Question: I have a nvd3 line chart which displays a time series and can't get the ticks on the x axis right.
For longer time spans, it works as expected. But for shorter time spans (here: 12/31/05 to 01/01/06), the same date is displayed for multiple ticks:

Please have a look at the <URL>
I want the chart to only display ticks at data points, and not in between. Is that possible with a line chart? From my understanding, it is possible with d3, but I can't figure out if this functionality is exposed by nvd3.
I've tried explicitly setting the number of ticks with 'chart.xAxis.ticks()' without success. The only thing that has any effect is explicitly setting the tick values with 'chart.xAxis.tickValues([...])', but I would prefer not having to calculate them myself.
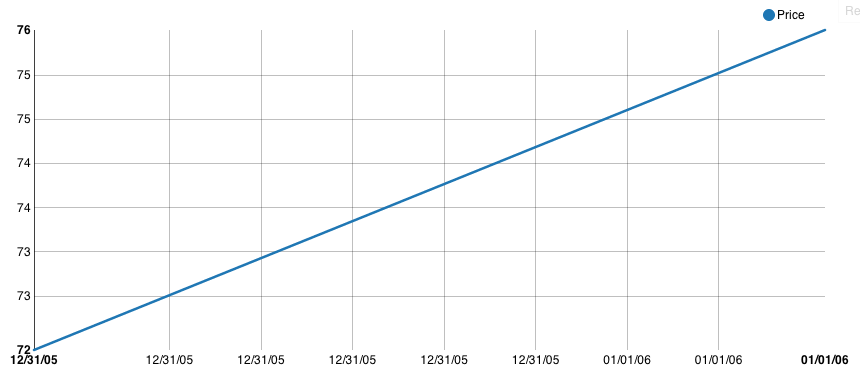
Answer: The way to solve this in general is with <URL>. Note that this example itself will not work with NVD3 because it uses an older version of D3, the examples below will though.
The problem in your case is that the ticks aren't "clean" divisions of time and if you apply a multi-scale format, you get something like <URL>. It always shows the more fine-grained format because anything else would involve a loss of precision.
You can however use a simple heuristic to show the date instead of the time if the hour is less than 3, which works reasonably well in your case. See <URL> for an example. The proper way to do this would be to make your ticks clean divisions.
Which brings us to your actual question. There's no other way than to explicitly set '.tickValues()' for what you want to do, but you can compute the x positions in your data quite easily:
'''
var xvalues = [],
tmp = data.map(function(e) {
return e.values.map(function(d) { return d[0]; });
});
xvalues.concat.apply(xvalues, tmp);
'''
The code is not the prettiest because it's a nested structure, but fairly straightforward. Using this, you can set your tick values explicitly, full example <URL>.